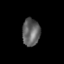
Tissue: lung
Cell type: Epithelial cells
Senescence score: 0.2402
Nuclear area (px): 477
Mean DAPI intensity: 97.329